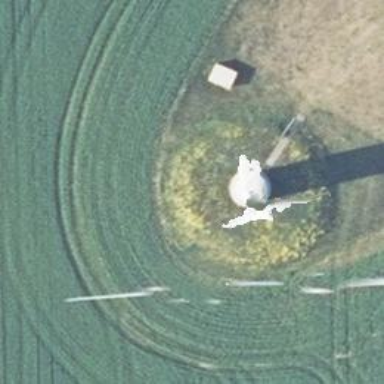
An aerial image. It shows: Wind turbine generating power.